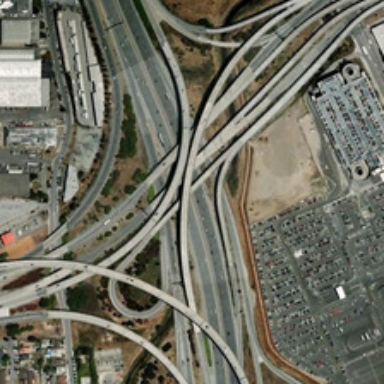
Some buildings and a large parking lot are near a complicated viaduct .